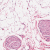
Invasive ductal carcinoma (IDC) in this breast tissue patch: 0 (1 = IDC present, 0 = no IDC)